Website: apple
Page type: customer-info-address
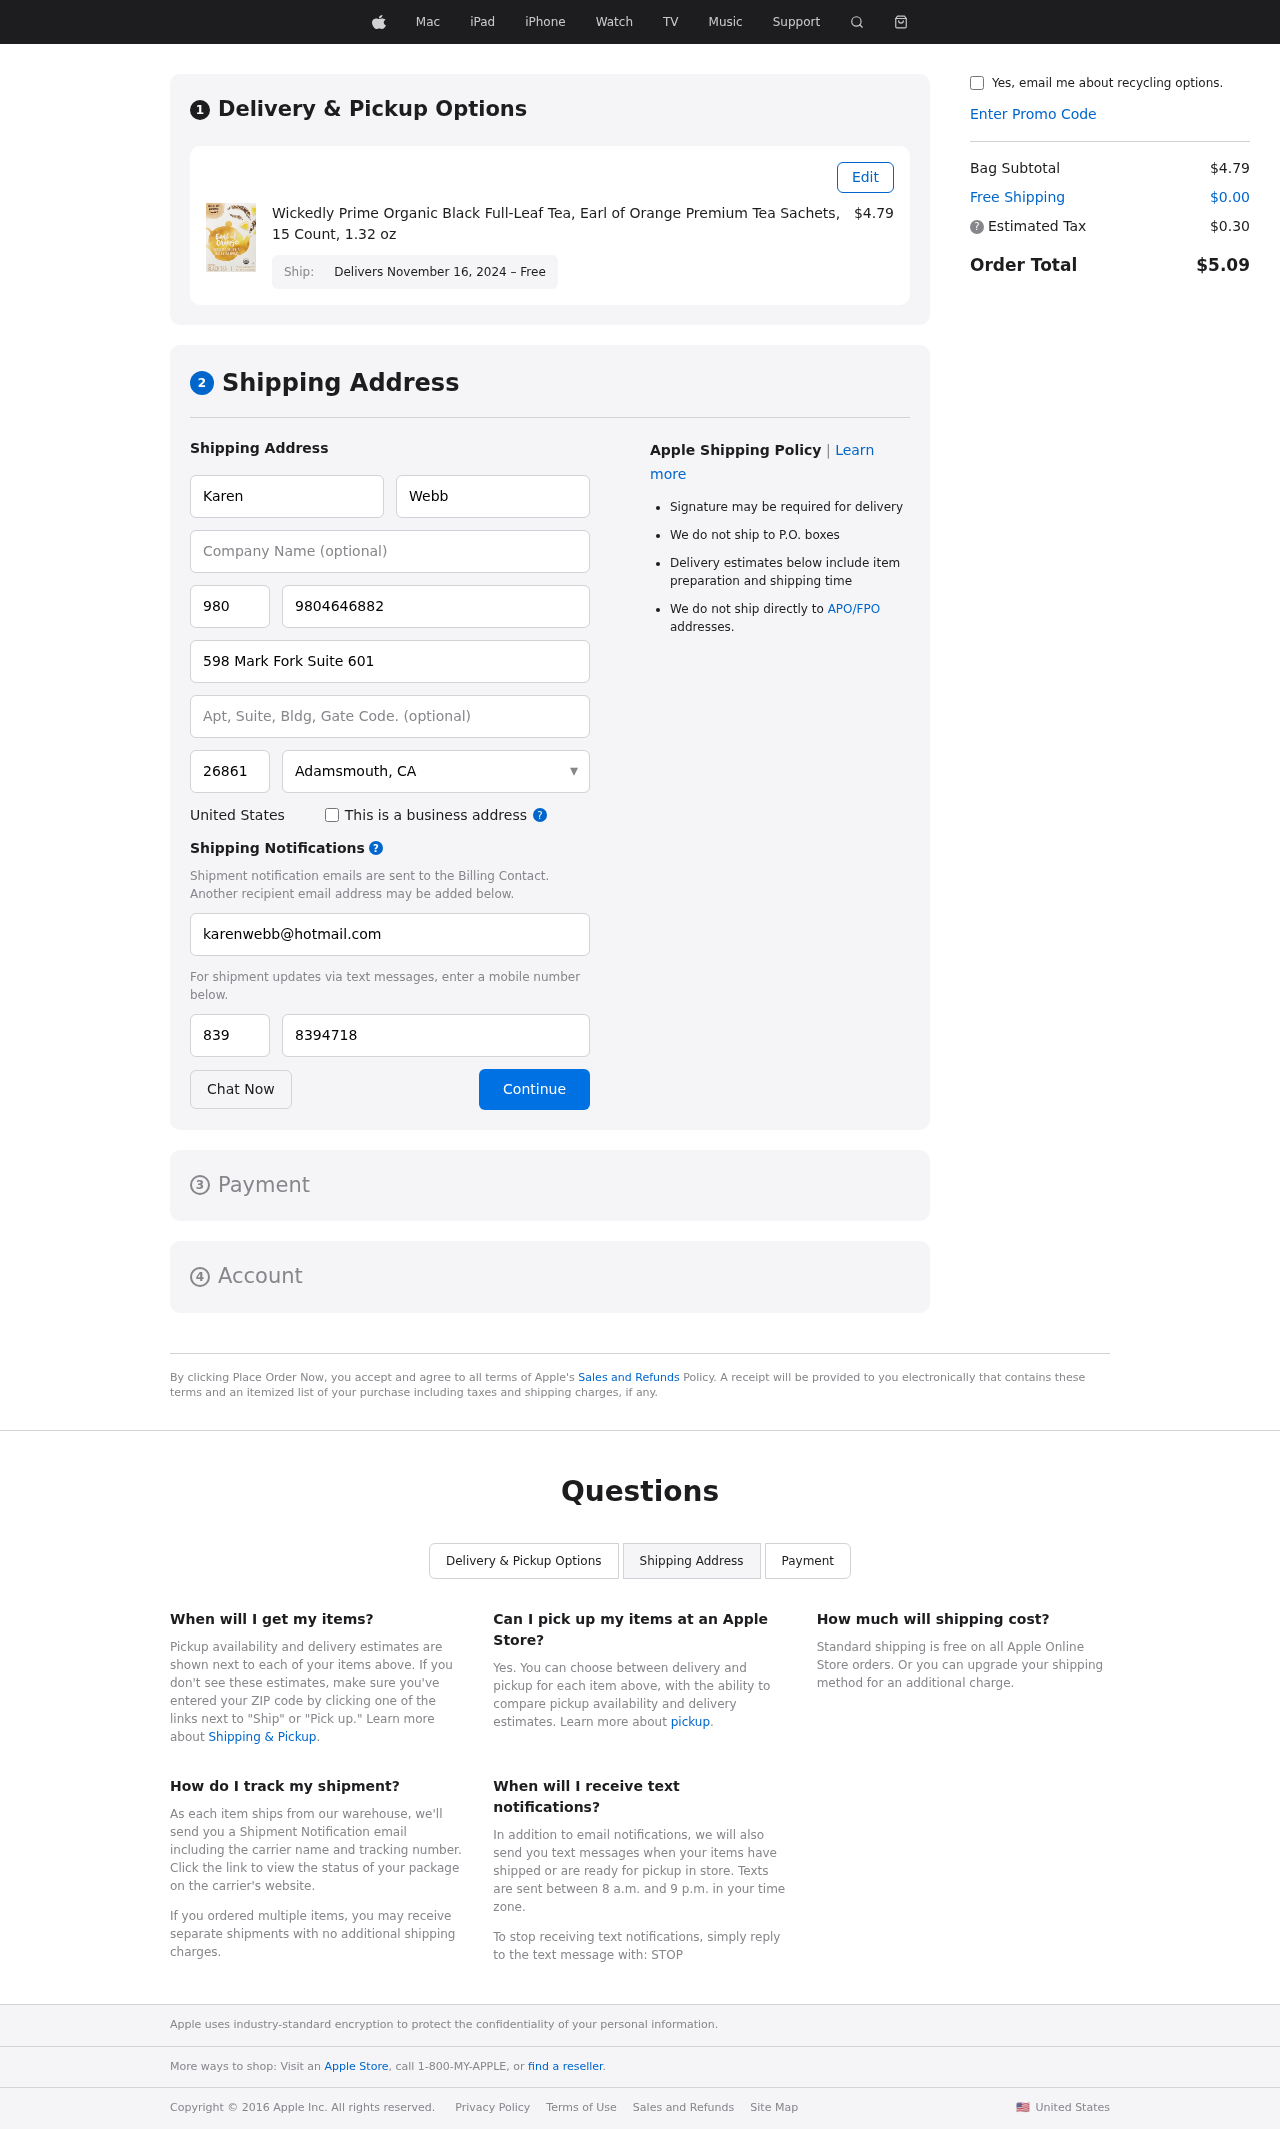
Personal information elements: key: PII_CITY_STATE
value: Adamsmouth, CA
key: PII_COUNTRY
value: United States
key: PII_EMAIL
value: karenwebb@hotmail.com
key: PII_FIRSTNAME
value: Karen
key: PII_LASTNAME
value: Webb
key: PII_PHONE
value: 9804646882
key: PII_PHONE_ALT
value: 8394718851
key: PII_PHONE_ALT_AREA
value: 839
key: PII_PHONE_AREA
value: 980
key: PII_POSTCODE
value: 26861
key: PII_STREET
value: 598 Mark Fork Suite 601
Product elements: key: PRODUCT1_NAME
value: Wickedly Prime Organic Black Full-Leaf Tea, Earl of Orange Premium Tea Sachets, 15 Count, 1.32 oz
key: PRODUCT1_PRICE
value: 4.79
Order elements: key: ORDER_DELIVERY_DATE
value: Delivers November 16, 2024 – Free
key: ORDER_SUBTOTAL
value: $4.79
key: ORDER_SHIPPING_COST
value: $0.00
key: ORDER_TAX
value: $0.30
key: ORDER_TOTAL
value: $5.09